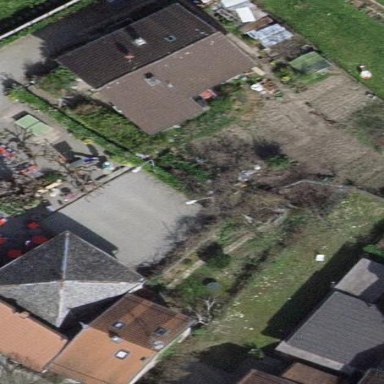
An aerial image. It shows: Garden enclosed by fence.